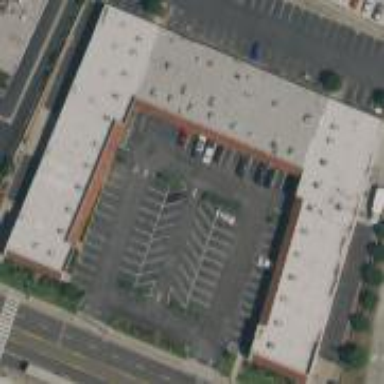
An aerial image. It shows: Retail building.